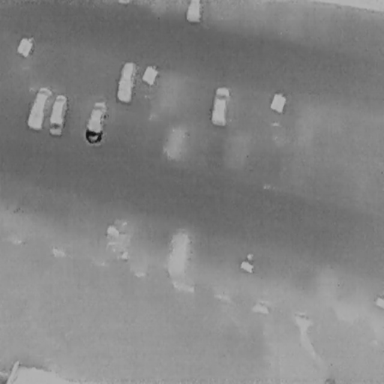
There are six Cars in the infrared image.